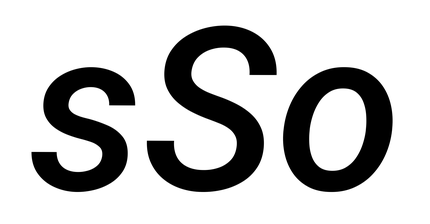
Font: Roboto-Italic_Medium_Italic